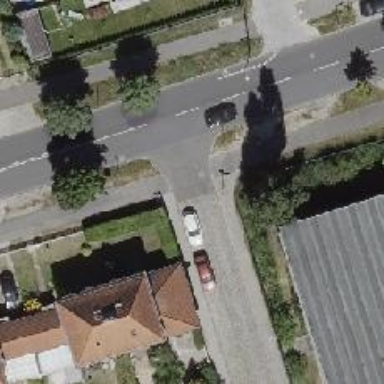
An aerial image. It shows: Road with "give way" sign.